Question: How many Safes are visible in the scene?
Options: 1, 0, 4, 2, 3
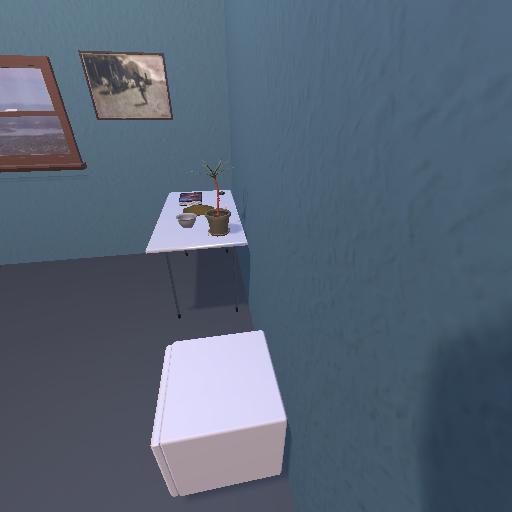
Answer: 1